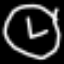
Label: clock